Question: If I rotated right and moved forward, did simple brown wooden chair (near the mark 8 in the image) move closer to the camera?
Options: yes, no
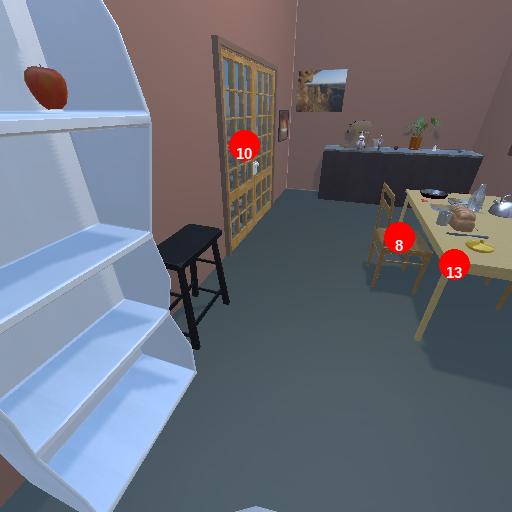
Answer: yes